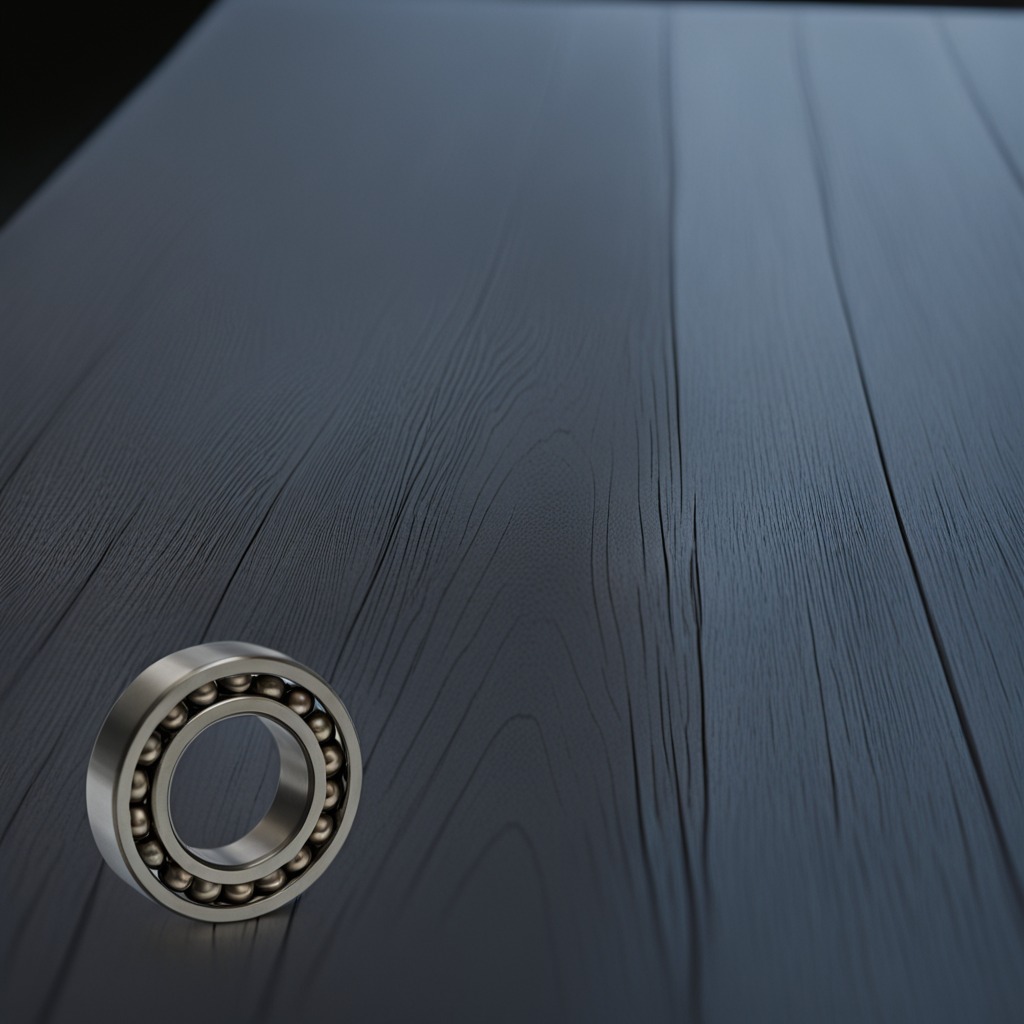
A metal ball bearing is lying on the old table in the garage at twilight.